Question: I have a dataset with means and min max values of depth positions for 53 individual fish, spanning over 3 months.
I want to make a 'ggplot' including all fish (might get a bit chaotic) showing means and min max values as shaded "variations around mean" - these values are not SD values.
THIS is what I wish for it to look like

(Found in this post; <URL>
I've tried replacing and fiddling around with the code used in that example (and others of course), and I created a "nice" plot (not what I'm after RIGHT NOW tho) - but can't post images but the code I used is as following;
'''
ggplot(data=Dybde_mnd_gjsn, aes(x=MONTH, y=MEAN, colour=factor(ID))) +
geom_line()
'''
Having only a couple variables:
'''
names(Dybde_mnd_gjsn)
[1] "MONTH" "MEAN" "ID"
'''
The dataset I'll use NOW for plotting amplitude has a couple more variables:
'''
names(Dybde_amplitude)
[1] "MONTH" "DAY" "MEAN" "MIN" "MAX" "ID"
'''
And heres a snippet of the data I want to use
'''
> dput(Dybde_amplitude)
structure(list(MONTH = c(5L, 5L, 5L, 5L, 5L, 5L, 5L, 5L, 5L,
5L, 5L, 5L, 5L, 5L, 5L, 5L, 5L, 5L, 5L, 5L, 5L, 5L, 5L, 5L, 6L,
6L, 6L, 6L, 6L, 6L, 6L, 6L, 6L, 6L, 6L, 6L, 6L, 6L, 6L, 6L, 6L,
6L, 6L, 6L, 6L, 6L, 6L, 6L, 6L, 6L, 6L, 6L, 6L, 6L, 7L, 7L, 7L,
7L, 7L, 7L, 7L, 7L, 7L, 7L, 7L, 7L, 7L, 7L, 7L, 7L, 7L, 7L, 7L,
7L, 7L, 7L, 7L, 7L, 7L, 7L, 7L, 7L, 7L, 7L, 7L, 8L, 8L, 8L, 8L,
8L, 8L, 8L, 8L, 8L, 8L, 8L, 8L, 8L, 8L, 8L, 8L, 8L, 8L, 8L, 8L,
9L, 9L, 9L, 5L, 5L, 5L, 5L, 5L, 5L, 5L, 5L, 5L, 5L, 5L, 5L, 5L,
5L, 5L, 5L, 5L, 5L, 5L, 5L, 5L, 5L, 5L, 5L, 5L, 6L, 6L, 6L, 6L,
6L, 6L, 6L, 6L, 6L, 6L, 6L, 6L, 6L, 6L, 6L, 6L, 6L, 6L, 6L, 6L,
6L, 6L, 6L, 6L, 6L, 6L, 6L, 6L, 6L, 6L, 7L, 7L, 7L, 7L, 7L, 7L,
7L, 7L, 7L, 7L, 7L, 7L, 7L, 7L, 7L, 7L, 7L, 7L, 7L, 7L, 7L, 7L,
7L, 7L, 7L, 7L, 7L, 7L, 7L, 7L, 7L, 8L, 8L, 8L, 8L, 8L, 8L, 8L,
8L, 8L, 8L, 8L, 8L, 8L, 8L, 8L, 8L, 8L, 8L, 8L, 8L, 8L, 8L, 8L,
8L, 8L, 8L, 8L, 8L, 8L, 8L, 8L, 9L, 9L, 9L, 9L, 9L, 9L, 9L, 9L,
9L, 9L, 9L, 9L, 9L, 9L, 9L, 9L, 9L, 9L, 9L, 9L, 9L, 9L, 9L, 9L,
9L, 9L, 9L, 9L, 9L, 9L, 10L, 10L, 10L, 10L, 10L, 10L, 10L, 10L,
10L, 10L, 10L, 10L, 10L, 10L, 10L, 10L, 10L, 10L, 10L, 10L, 10L,
10L, 10L, 10L, 10L, 10L, 10L, 10L, 10L, 10L, 10L, 11L, 11L, 11L,
11L, 11L, 11L, 11L, 11L, 11L, 11L, 11L, 11L, 11L), DAY = c(7L,
8L, 9L, 11L, 12L, 13L, 14L, 15L, 16L, 17L, 18L, 19L, 20L, 21L,
22L, 23L, 24L, 25L, 26L, 27L, 28L, 29L, 30L, 31L, 1L, 2L, 3L,
4L, 5L, 6L, 7L, 8L, 9L, 10L, 11L, 12L, 13L, 14L, 15L, 16L, 17L,
18L, 19L, 20L, 21L, 22L, 23L, 24L, 25L, 26L, 27L, 28L, 29L, 30L,
1L, 2L, 3L, 4L, 5L, 6L, 7L, 8L, 9L, 10L, 11L, 12L, 13L, 14L,
15L, 16L, 17L, 18L, 19L, 20L, 21L, 22L, 23L, 24L, 25L, 26L, 27L,
28L, 29L, 30L, 31L, 1L, 2L, 3L, 4L, 5L, 6L, 7L, 8L, 9L, 10L,
11L, 12L, 13L, 14L, 26L, 27L, 28L, 29L, 30L, 31L, 1L, 2L, 3L,
7L, 8L, 9L, 10L, 11L, 12L, 13L, 14L, 15L, 16L, 17L, 18L, 19L,
20L, 21L, 22L, 23L, 24L, 25L, 26L, 27L, 28L, 29L, 30L, 31L, 1L,
2L, 3L, 4L, 5L, 6L, 7L, 8L, 9L, 10L, 11L, 12L, 13L, 14L, 15L,
16L, 17L, 18L, 19L, 20L, 21L, 22L, 23L, 24L, 25L, 26L, 27L, 28L,
29L, 30L, 1L, 2L, 3L, 4L, 5L, 6L, 7L, 8L, 9L, 10L, 11L, 12L,
13L, 14L, 15L, 16L, 17L, 18L, 19L, 20L, 21L, 22L, 23L, 24L, 25L,
26L, 27L, 28L, 29L, 30L, 31L, 1L, 2L, 3L, 4L, 5L, 6L, 7L, 8L,
9L, 10L, 11L, 12L, 13L, 14L, 15L, 16L, 17L, 18L, 19L, 20L, 21L,
22L, 23L, 24L, 25L, 26L, 27L, 28L, 29L, 30L, 31L, 1L, 2L, 3L,
4L, 5L, 6L, 7L, 8L, 9L, 10L, 11L, 12L, 13L, 14L, 15L, 16L, 17L,
18L, 19L, 20L, 21L, 22L, 23L, 24L, 25L, 26L, 27L, 28L, 29L, 30L,
1L, 2L, 3L, 4L, 5L, 6L, 7L, 8L, 9L, 10L, 11L, 12L, 13L, 14L,
15L, 16L, 17L, 18L, 19L, 20L, 21L, 22L, 23L, 24L, 25L, 26L, 27L,
28L, 29L, 30L, 31L, 1L, 2L, 3L, 4L, 5L, 6L, 7L, 8L, 9L, 10L,
11L, 12L, 13L), MEAN = c(9.540647, 9.288714, 8.432471, 7.377365,
6.76296, 6.276494, 12.972529, 18.019079, 6.788923, 6.215657,
8.04514, 5.633161, 8.073261, 6.390555, 7.356341, 6.908082, 7.733372,
7.702988, 8.027043, 7.180671, 8.35001, 8.806448, 9.189368, 11.639917,
11.278741, 8.360776, 10.257245, 10.149662, 12.750096, 8.278289,
5.989309, 12.213945, 8.508868, 12.648187, 12.878193, 14.39192,
7.623049, 11.484679, 10.60802, 8.295495, 8.845541, 8.139116,
9.62127, 10.122368, 9.006005, 10.353516, 12.176356, 8.705348,
8.43072, 13.068286, 15.310207, 15.686594, 14.840801, 11.393752,
12.468137, 17.784591, 8.108516, 14.655444, 10.515425, 12.431097,
9.919435, 10.394816, 11.558687, 15.752784, 15.442462, 12.866537,
13.900521, 11.482066, 6.671224, 8.342884, 16.114621, 16.629631,
8.660017, 14.224467, 15.533569, 12.41233, 5.960347, 9.871627,
7.989248, 8.348769, 10.795695, 18.17083, 15.11693, 14.552147,
11.116431, 13.92426, 15.067066, 16.546982, 12.09092, 15.489066,
16.386997, 16.369983, 16.666472, 16.439537, 14.961976, 8.400368,
9.243826, 8.860606, 15.482827, 5.891674, 12.889285, 8.104939,
17.531697, 10.702164, 13.657768, 14.816514, 10.093246, 9.122293,
4.729045, 5.458503, 5.705868, 12.748805, 14.904001, 17.692, 6.036507,
6.629023, 6.006198, 6.620014, 6.388301, 4.964946, 5.70888, 6.731503,
4.177703, 5.707092, 5.419896, 5.743811, 6.914309, 8.771285, 10.280664,
8.882466, 10.232784, 10.717011, 10.578657, 11.56234, 12.180956,
11.682375, 10.127121, 11.493758, 10.475167, 9.530382, 7.278434,
11.031396, 7.510209, 11.197544, 11.953527, 11.764005, 10.732215,
6.84638, 11.731543, 11.593536, 7.999654, 9.747014, 8.357976,
7.9729, 14.120155, 11.902921, 10.197552, 8.073362, 10.317106,
13.507428, 14.653348, 10.425436, 13.372142, 14.139852, 8.292127,
13.026231, 10.412969, 15.822424, 16.974569, 18.421219, 14.874954,
15.19774, 16.192414, 13.456357, 18.018939, 13.06192, 8.639087,
12.765785, 11.764159, 8.551737, 14.76467, 10.406063, 11.606126,
14.361956, 12.14953, 11.489708, 15.935027, 17.127559, 16.522154,
10.894316, 13.134836, 13.114416, 13.727499, 15.169832, 15.189013,
16.968254, 15.396868, 14.64583, 14.812744, 15.053284, 15.157046,
16.467487, 16.665042, 15.150461, 14.635215, 14.721557, 15.840516,
17.882953, 15.356118, 16.391199, 15.900671, 15.42199, 10.389486,
7.947174, 12.650666, 14.631651, 12.691862, 11.540124, 11.898669,
11.366367, 12.491286, 12.607952, 12.714351, 14.942454, 12.351443,
13.195234, 12.010512, 12.305635, 12.216722, 12.777485, 9.775835,
11.955268, 11.368552, 11.016467, 9.721845, 10.806302, 10.9171,
10.453463, 12.844585, 11.418213, 10.494833, 11.628353, 11.089386,
10.114644, 11.518541, 10.556667, 9.999429, 6.240064, 7.614508,
2.759079, 8.675967, 7.665187, 9.996974, 9.409778, 11.284177,
9.915669, 10.073183, 12.478693, 9.344805, 9.985623, 10.137344,
10.899548, 10.987574, 9.602739, 9.522853, 6.755497, 5.770355,
5.752236, 7.560061, 8.650949, 9.461071, 10.349785, 9.341064,
9.639314, 8.979398, 9.63129, 10.736764, 9.131154, 8.569252, 9.456744,
8.771311, 10.607428, 8.951906, 8.621349, 7.685053, 8.024678,
5.514734, 7.39701, 4.573696, 4.639201, 4.925964, 11.295734, 4.381326,
4.320309, 5.210907, 5.367718, 4.563952, 4.744356, 2.950165),
MIN = c(8.797308, 8.678333, 7.766875, 6.853333, 5.61875,
5.353125, 11.882128, 17.313191, 5.425833, 5.225, 6.31375,
4.785, 6.648333, 5.077917, 5.8925, 5.627083, 6.487917, 6.67875,
7.119792, 5.867872, 7.636512, 7.513556, 7.923125, 10.500426,
10.328667, 6.31617, 8.871875, 8.767872, 11.512979, 6.486809,
4.961702, 10.671042, 7.100851, 11.570208, 11.542766, 12.385238,
6.311087, 10.100208, 9.577805, 7.345227, 7.866042, 7.204,
8.253023, 8.769375, 7.894167, 9.400851, 11.269744, 7.655417,
6.812979, 11.394375, 13.8175, 14.294375, 13.165208, 9.943191,
11.276444, 16.884167, 7.246889, 12.704375, 8.956889, 11.251277,
8.311458, 8.62383, 10.030833, 14.564375, 14.605417, 11.158542,
12.42125, 10.294, 5.315208, 7.044792, 14.696458, 15.389167,
7.3975, 13.421489, 14.955319, 11.108478, 4.849167, 8.50125,
6.776957, 7.408723, 9.500625, 17.558511, 14.387708, 13.864167,
9.728542, 13.374, 14.145833, 15.628542, 10.460213, 14.234565,
16.26875, 16.195833, 16.179167, 16.118182, 14.107083, 7.67125,
9.060638, 7.975833, 13.734687, 4.4, 11.070444, 6.305641,
16.709574, 9.93, 12.559792, 14.010417, 9.10587, 7.900345,
4.048, 4.371304, 5.315833, 11.510833, 13.698125, 16.65375,
5.158542, 5.748667, 4.957083, 5.524583, 5.204375, 4.235,
4.8025, 5.868913, 3.491915, 5.030435, 4.711458, 4.958958,
5.879348, 7.601087, 8.915, 7.87275, 9.358261, 9.74625, 9.087708,
10.858723, 11.538333, 10.801489, 9.237333, 10.321042, 9.425217,
8.394444, 6.378182, 9.80766, 6.812667, 10.236667, 10.202917,
10.403333, 9.350238, 6.253902, 10.940233, 10.502766, 7.186667,
8.949773, 7.541395, 7.541395, 13.215435, 11.171064, 9.319302,
7.197021, 9.524043, 12.797292, 13.830208, 9.306809, 12.304043,
12.910976, 7.762778, 12.136429, 9.322826, 15.460625, 16.665333,
18.2125, 13.856087, 13.862979, 15.556136, 12.174118, 16.92,
11.778857, 7.635263, 11.865909, 10.958444, 7.853404, 14.153095,
9.717955, 10.932955, 13.724667, 10.874146, 10.57119, 15.215714,
16.384186, 15.662791, 9.91617, 12.607442, 12.325217, 12.901163,
14.532326, 14.454091, 16.248222, 14.838511, 14.012708, 14.251489,
14.418125, 14.396522, 16.020625, 15.897447, 14.54413, 13.964375,
14.271064, 15.27625, 17.429787, 14.618444, 15.641489, 15.257174,
14.84186, 9.652708, 7.102667, 12.118261, 14.130513, 12.154,
10.940698, 11.418913, 10.768043, 11.788085, 12.017556, 12.192326,
14.272895, 11.660417, 12.43619, 11.482766, 11.761304, 11.775,
12.280435, 9.125217, 11.464348, 10.741522, 10.584783, 9.086957,
10.062667, 10.385652, 9.785, 12.26, 10.839268, 9.808864,
10.80025, 10.574419, 9.469583, 10.794634, 9.949149, 9.406458,
4.863617, 6.528125, 2.577143, 7.9805, 7.077083, 9.406585,
8.903556, 10.933, 9.384146, 9.681778, 11.786, 8.873478, 9.341333,
9.362, 10.171282, 10.353, 9.095435, 8.736087, 5.785208, 4.785152,
5.163871, 6.848333, 7.645862, 9.119714, 9.895143, 8.720227,
9.019048, 8.169231, 8.652553, 9.837872, 8.077708, 7.354043,
8.591556, 8.024894, 9.41766, 7.989535, 7.86973, 6.921111,
6.793939, 5.034815, 6.788718, 4.00119, 3.939778, 4.139545,
10.178667, 3.931915, 3.692174, 4.627273, 4.967568, 4.021395,
4.380652, 2.825263), MAX = c(10.215385, 9.747708, 8.920625,
8.013958, 8.067917, 7.41, 14.122128, 18.531277, 8.23375,
7.503125, 9.537083, 6.659375, 9.591458, 7.88625, 8.799167,
8.335417, 8.806875, 8.7025, 8.793125, 8.531702, 8.967209,
10.017556, 10.391042, 12.829574, 12.124667, 10.097447, 11.530625,
11.344043, 14.207872, 9.877021, 7.166809, 14.081875, 10.238723,
13.89375, 14.41383, 16.892143, 8.935217, 12.958542, 11.717805,
9.260455, 9.698958, 9.1995, 10.746744, 11.263542, 10.07375,
11.502553, 13.095641, 9.9025, 10.048511, 14.837708, 16.728125,
17.283333, 16.538333, 12.96383, 13.912889, 18.56875, 8.991333,
16.5925, 11.898222, 13.544681, 11.173958, 12.095106, 12.826667,
16.841667, 16.102083, 14.120833, 15.475, 12.647111, 8.1475,
10.014792, 17.6, 17.7, 10.006875, 14.974468, 16.187234, 13.607174,
7.147083, 11.132917, 9.376739, 9.333404, 11.991875, 18.652979,
15.874375, 15.365417, 12.478958, 14.561333, 15.710417, 17.25625,
13.652128, 16.800435, 16.4375, 16.50625, 17.383333, 16.870455,
15.819167, 8.9865, 9.429149, 9.826667, 17.449375, 7.644615,
14.726, 10.080769, 18.468511, 11.542292, 14.902708, 15.435,
10.948261, 10.493103, 5.148, 6.656957, 6.126458, 14.110417,
16.245833, 18.708542, 6.928542, 7.402889, 7.362292, 7.847917,
7.513542, 5.682292, 7.056667, 7.581087, 4.830213, 6.350435,
6.203125, 6.69625, 7.854565, 9.83, 12.218043, 9.91375, 11.210217,
11.911667, 11.977917, 12.235319, 12.869792, 12.59, 10.904,
12.784583, 11.599565, 10.868889, 8.172955, 12.354894, 8.29,
12.584792, 13.69875, 13.4375, 12.084762, 7.459268, 12.525814,
12.690638, 8.770889, 10.471364, 9.085349, 8.343256, 14.877391,
12.579574, 10.923953, 9.053191, 11.291277, 14.24, 15.647083,
11.66, 14.248723, 15.392927, 8.849722, 13.746905, 11.335,
16.13875, 17.231333, 18.5625, 16.004348, 16.694894, 16.927727,
14.602941, 19.270526, 14.102857, 9.673158, 13.643409, 12.648222,
9.327447, 15.280238, 11.120227, 12.355682, 14.967556, 13.422927,
12.263095, 16.472381, 17.768372, 17.498605, 11.689787, 13.640233,
13.728696, 14.696744, 15.730698, 15.930455, 17.747111, 15.903404,
15.326667, 15.362979, 15.710417, 15.831957, 17.023333, 17.588085,
15.782609, 15.255833, 15.112766, 16.508958, 18.248936, 16.036222,
17.105532, 16.641739, 15.978372, 11.263333, 8.832889, 13.246957,
15.210769, 13.252444, 12.264651, 12.448696, 11.922174, 13.205106,
13.237333, 13.215349, 15.572368, 12.949792, 13.973571, 12.448936,
12.824348, 12.726304, 13.20587, 10.500435, 12.617826, 12.051087,
11.623043, 10.586739, 11.522, 11.592826, 11.18, 13.480811,
12.013171, 11.237727, 12.2745, 11.579767, 10.610417, 12.045854,
11.186596, 10.53375, 7.959787, 8.633437, 2.954286, 9.378,
8.316875, 10.447073, 9.791556, 11.7455, 10.434878, 10.571111,
13.021429, 9.997391, 10.452, 10.915111, 11.569231, 11.545,
10.148478, 10.29087, 8.039375, 6.98697, 6.281935, 8.181429,
9.577241, 9.891429, 11.002857, 9.821136, 10.195714, 9.894359,
10.444681, 11.646596, 10.203125, 9.886383, 10.184444, 9.619149,
11.618511, 10.00093, 9.375405, 8.419333, 9.280606, 6.762222,
7.907179, 5.254048, 5.393556, 5.644773, 12.823778, 5.107447,
5.060652, 5.784318, 5.773514, 5.135814, 5.240652, 3.08),
ID = c(7288L, 7288L, 7288L, 7288L, 7288L, 7288L, 7288L, 7288L,
7288L, 7288L, 7288L, 7288L, 7288L, 7288L, 7288L, 7288L, 7288L,
7288L, 7288L, 7288L, 7288L, 7288L, 7288L, 7288L, 7288L, 7288L,
7288L, 7288L, 7288L, 7288L, 7288L, 7288L, 7288L, 7288L, 7288L,
7288L, 7288L, 7288L, 7288L, 7288L, 7288L, 7288L, 7288L, 7288L,
7288L, 7288L, 7288L, 7288L, 7288L, 7288L, 7288L, 7288L, 7288L,
7288L, 7288L, 7288L, 7288L, 7288L, 7288L, 7288L, 7288L, 7288L,
7288L, 7288L, 7288L, 7288L, 7288L, 7288L, 7288L, 7288L, 7288L,
7288L, 7288L, 7288L, 7288L, 7288L, 7288L, 7288L, 7288L, 7288L,
7288L, 7288L, 7288L, 7288L, 7288L, 7288L, 7288L, 7288L, 7288L,
7288L, 7288L, 7288L, 7288L, 7288L, 7288L, 7288L, 7288L, 7288L,
7288L, 7288L, 7288L, 7288L, 7288L, 7288L, 7288L, 7288L, 7288L,
7288L, 7293L, 7293L, 7293L, 7293L, 7293L, 7293L, 7293L, 7293L,
7293L, 7293L, 7293L, 7293L, 7293L, 7293L, 7293L, 7293L, 7293L,
7293L, 7293L, 7293L, 7293L, 7293L, 7293L, 7293L, 7293L, 7293L,
7293L, 7293L, 7293L, 7293L, 7293L, 7293L, 7293L, 7293L, 7293L,
7293L, 7293L, 7293L, 7293L, 7293L, 7293L, 7293L, 7293L, 7293L,
7293L, 7293L, 7293L, 7293L, 7293L, 7293L, 7293L, 7293L, 7293L,
7293L, 7293L, 7293L, 7293L, 7293L, 7293L, 7293L, 7293L, 7293L,
7293L, 7293L, 7293L, 7293L, 7293L, 7293L, 7293L, 7293L, 7293L,
7293L, 7293L, 7293L, 7293L, 7293L, 7293L, 7293L, 7293L, 7293L,
7293L, 7293L, 7293L, 7293L, 7293L, 7293L, 7293L, 7293L, 7293L,
7293L, 7293L, 7293L, 7293L, 7293L, 7293L, 7293L, 7293L, 7293L,
7293L, 7293L, 7293L, 7293L, 7293L, 7293L, 7293L, 7293L, 7293L,
7293L, 7293L, 7293L, 7293L, 7293L, 7293L, 7293L, 7293L, 7293L,
7293L, 7293L, 7293L, 7293L, 7293L, 7293L, 7293L, 7293L, 7293L,
7293L, 7293L, 7293L, 7293L, 7293L, 7293L, 7293L, 7293L, 7293L,
7293L, 7293L, 7293L, 7293L, 7293L, 7293L, 7293L, 7293L, 7293L,
7293L, 7293L, 7293L, 7293L, 7293L, 7293L, 7293L, 7293L, 7293L,
7293L, 7293L, 7293L, 7293L, 7293L, 7293L, 7293L, 7293L, 7293L,
7293L, 7293L, 7293L, 7293L, 7293L, 7293L, 7293L, 7293L, 7293L,
7293L, 7293L, 7293L, 7293L, 7293L, 7293L, 7293L, 7293L, 7293L,
7293L, 7293L, 7293L, 7293L, 7293L, 7293L, 7293L, 7293L, 7293L,
7293L, 7293L, 7293L)), .Names = c("MONTH", "DAY", "MEAN",
"MIN", "MAX", "ID"), class = "data.frame", row.names = c(NA,
-299L))
'''
Is this understandable?!
I'm new to R and ggplot and SO for that matter so this post might look a bit silly.
Would really appreciate any help in the matter!
Also, what is this 'merge' one have to do with the dataset? Is it vital??
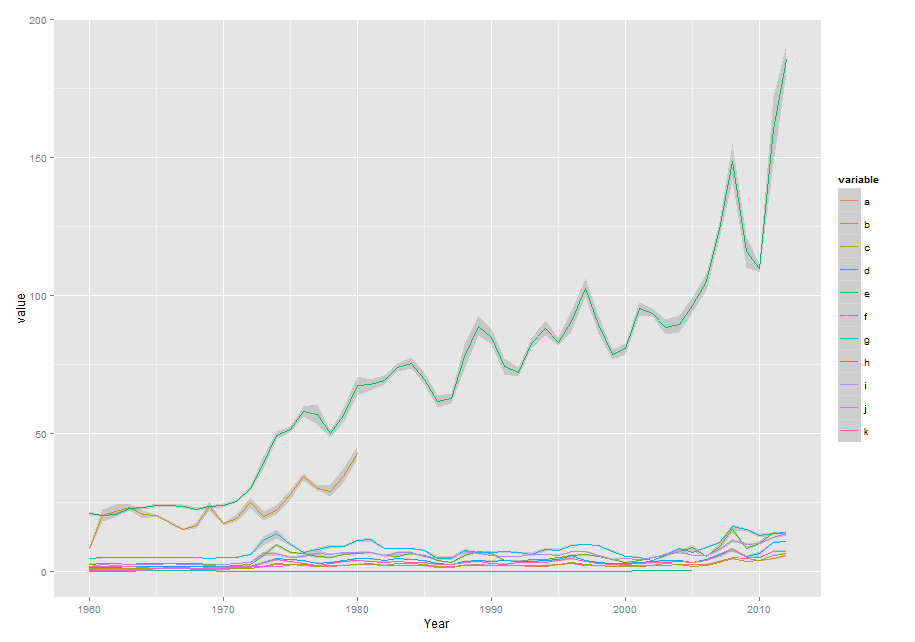
Answer: One solution would be to use the 'geom_ribbon()' together with 'geom_line()' to plot those data. 'geom_ribbon()' will produce grey area depending from 'MIN' and 'MAX' values.
As in your sample data there is separate columns for 'DAY' and 'MONTH' made new column that contains combination of both those columns as well as added year 2012 (you can replace with real year). Then used this columns as x values.
'''
df$date<-as.Date(paste("2012",df$MONTH,df$DAY,sep="/"))
ggplot(data=df)+
geom_ribbon(aes(x=date,ymin=MIN,ymax=MAX,group=ID),fill="grey") +
geom_line(aes(x=date,y=MEAN,group=ID,colour=as.factor(ID)))
'''